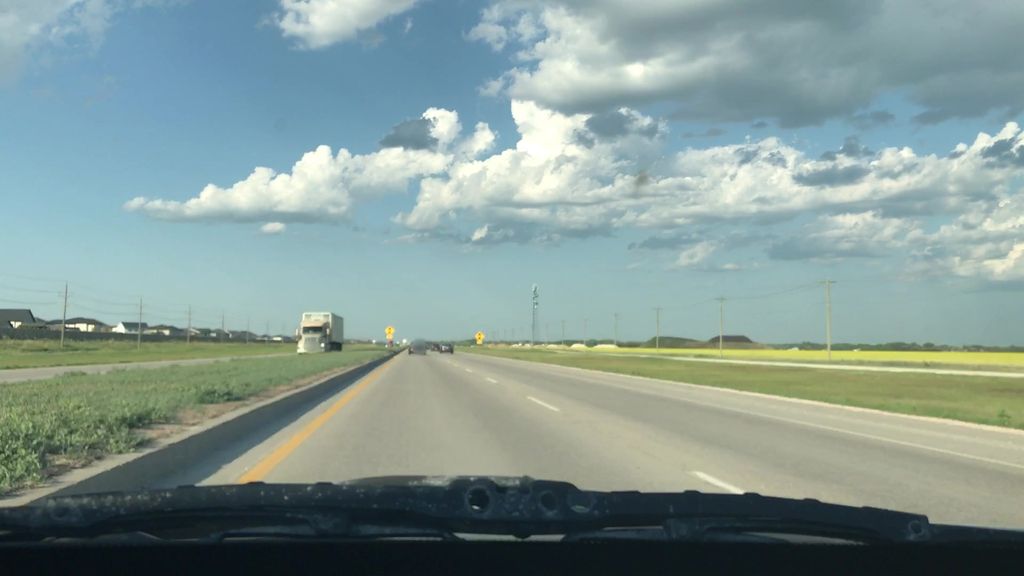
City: winnipeg